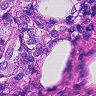
Metastatic tissue present: yes